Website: macys
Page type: billing-address
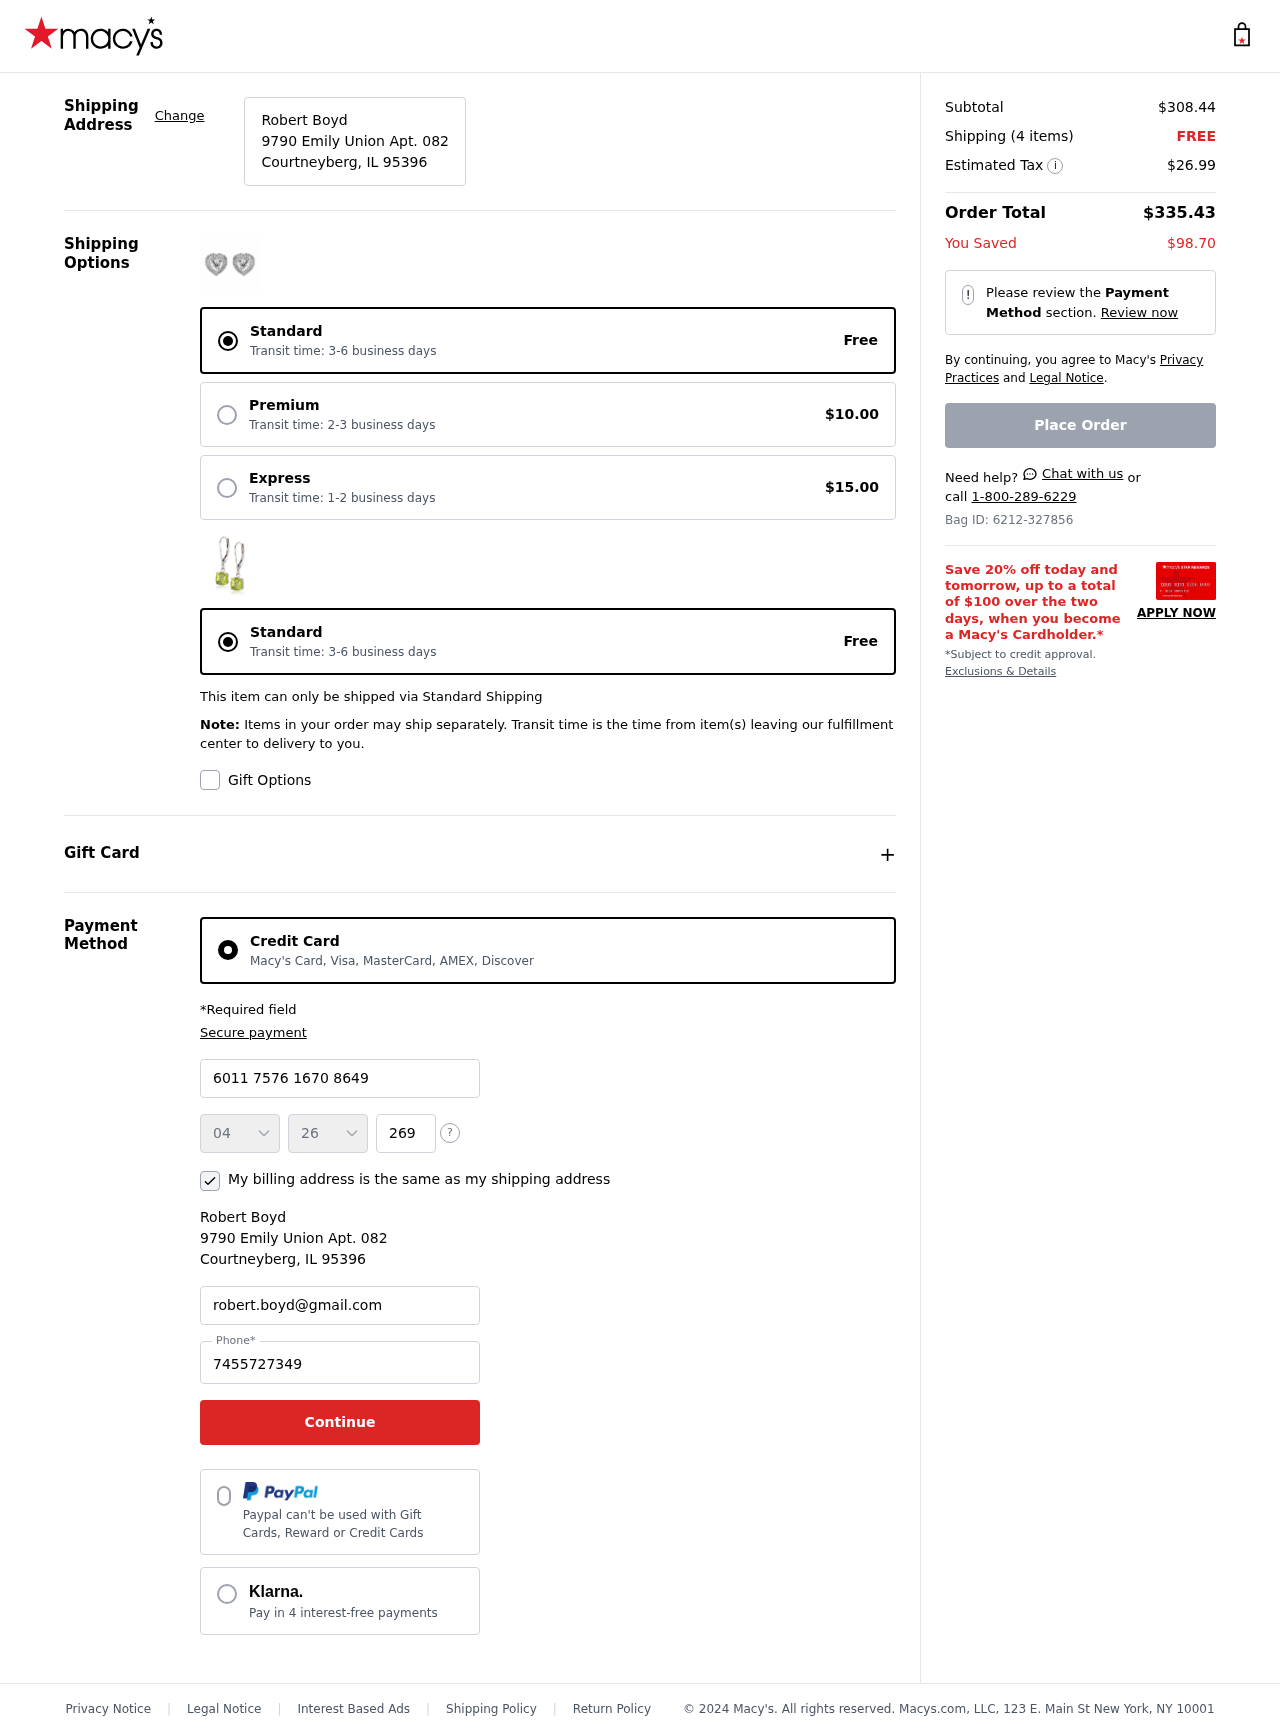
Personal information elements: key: PII_CARD_CVV
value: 269
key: PII_CARD_EXPIRY_MONTH
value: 04
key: PII_CARD_EXPIRY_YEAR
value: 26
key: PII_CARD_NUMBER
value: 6011 7576 1670 8649
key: PII_CITY_STATE_ZIP
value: Courtneyberg, IL 95396
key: PII_EMAIL
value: robert.boyd@gmail.com
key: PII_FULLNAME
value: Robert Boyd
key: PII_PHONE
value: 7455727349
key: PII_STREET
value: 9790 Emily Union Apt. 082
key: PII_FULLNAME2
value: Robert Boyd
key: PII_CITY
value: Courtneyberg
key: PII_STATE_ABBR
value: IL
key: PII_POSTCODE
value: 95396
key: PII_POSTCODE_FULL
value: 95396
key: PII_CITY_STATE
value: Courtneyberg, IL
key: PII_POSTCODE_NUMERIC
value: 95396
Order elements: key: ORDER_SUBTOTAL
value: $308.44
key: ORDER_NUM_ITEMS
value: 4
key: ORDER_SHIPPING_COST
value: FREE
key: ORDER_TAX
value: $26.99
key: ORDER_TOTAL
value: $335.43
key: ORDER_SAVINGS
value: $98.70
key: ORDER_ID
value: Bag ID: 6212-327856